Question: I have a workflow defined in SugarCRM defined on Tasks modules it works perfectly when i create a new task, automatically a mail will be send to the Test Administrator. But if i edit the same task or any other previously defined task to increase the expiry date no mail is send to the Test Administrator. Can you explain it is the default behaviour of SugarCRM or i am getting wrong at some point. My scheduler is functioning properly on the interval of every 5 minutes.
For further details please examine the image provided below:

Any help in this regard will be appreciated
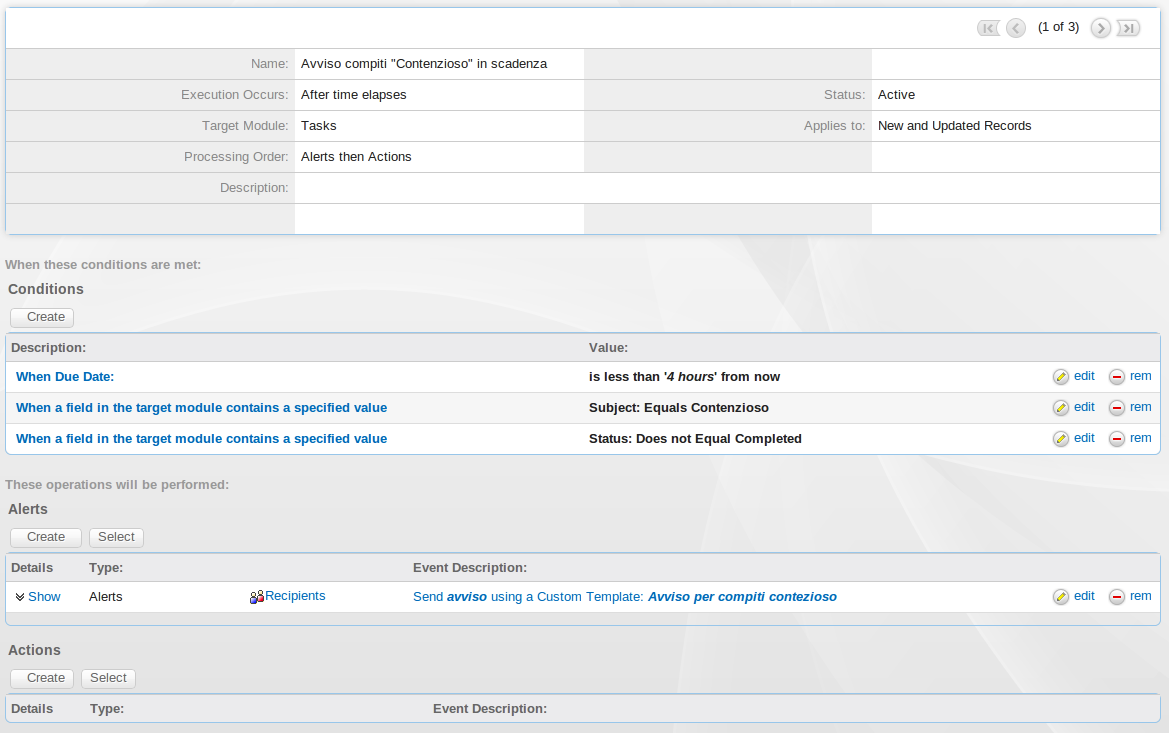
Answer: This depends on the version of Sugar in use. Some versions have a bug where Time-elapsed workflow are not triggered correctly.